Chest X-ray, PA view. Patient: 23 years old, sex M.
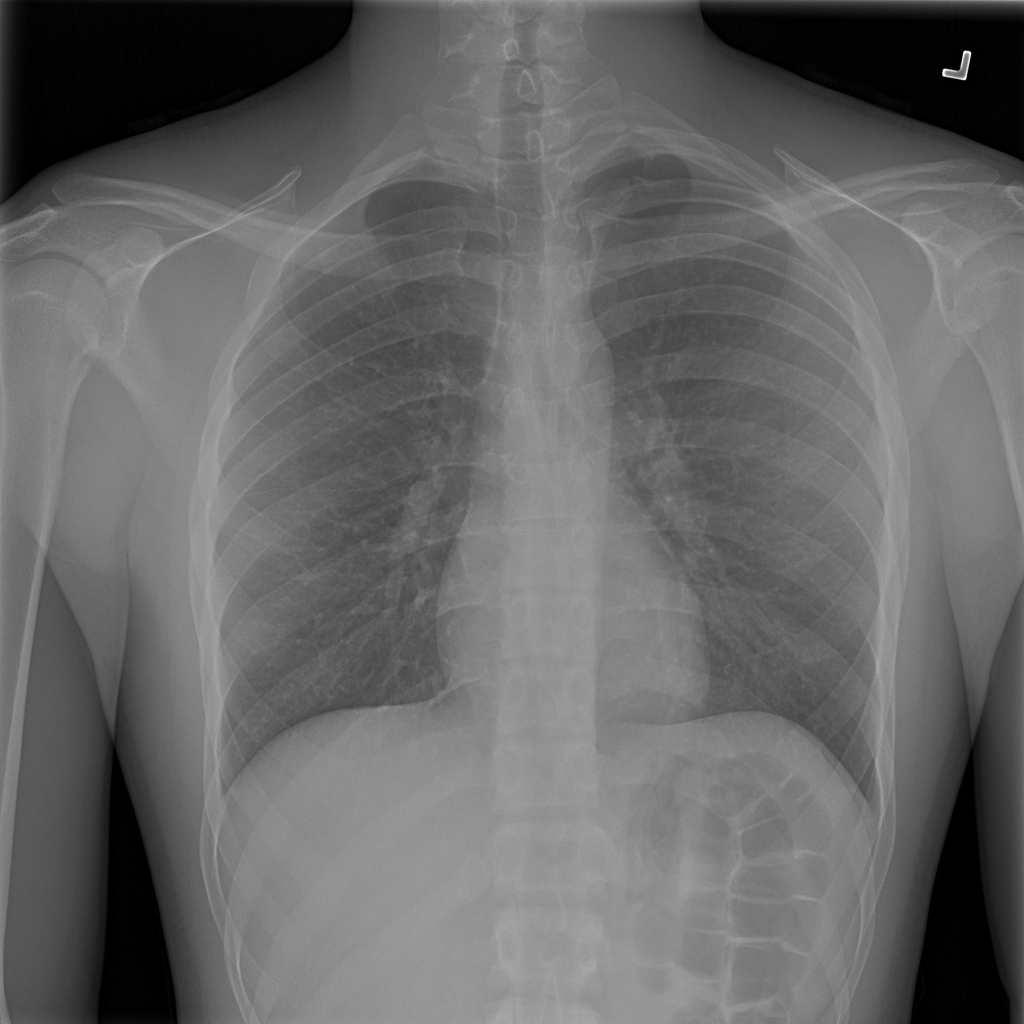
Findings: No Finding